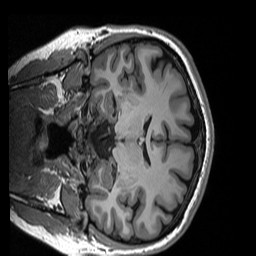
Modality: T1w
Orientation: coronal
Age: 37
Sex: female
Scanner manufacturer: siemens
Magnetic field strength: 3 T
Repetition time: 2.3 s
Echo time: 0.00298 s